Interaction volume radius: 10 \u00c5
Interaction volume height: 10 \u00c5
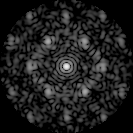
Disorder parameter: 0.5913